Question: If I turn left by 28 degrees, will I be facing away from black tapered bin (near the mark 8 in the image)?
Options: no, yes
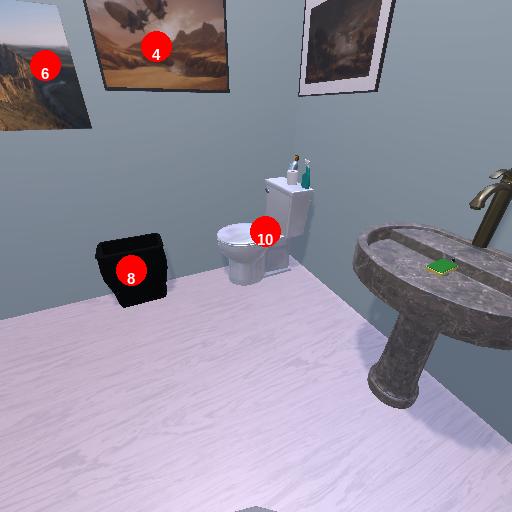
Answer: no